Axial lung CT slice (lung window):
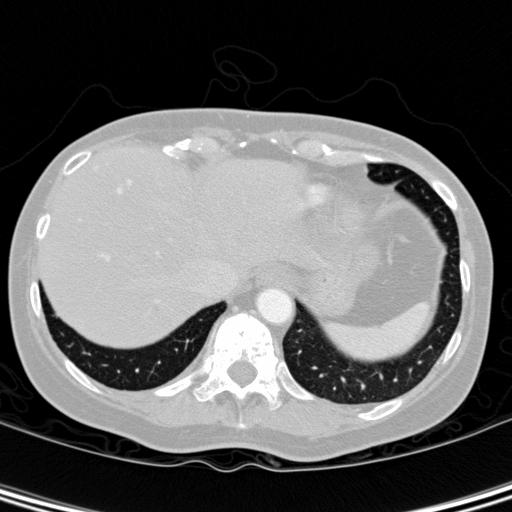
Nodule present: no